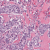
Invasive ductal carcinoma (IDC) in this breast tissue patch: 1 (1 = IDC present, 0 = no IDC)